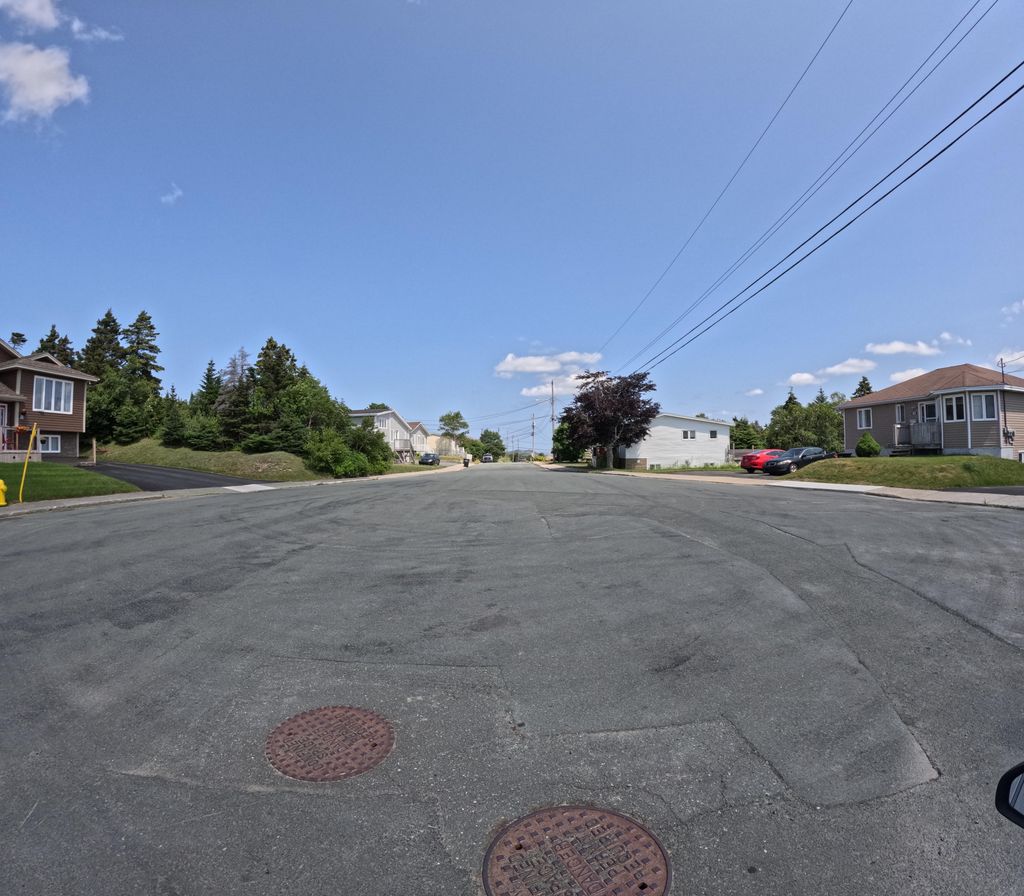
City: st_johns